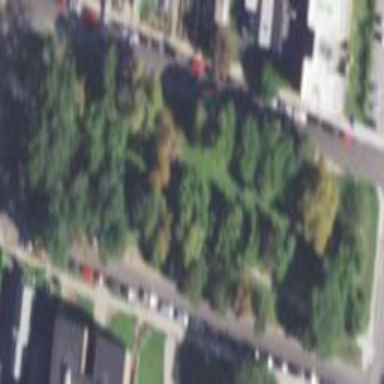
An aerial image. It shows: Park.